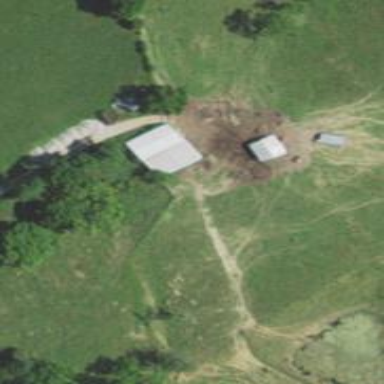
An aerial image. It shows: Farmyard area.